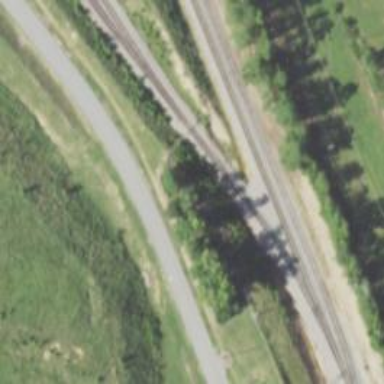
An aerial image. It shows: Trap point for railway derailment prevention.